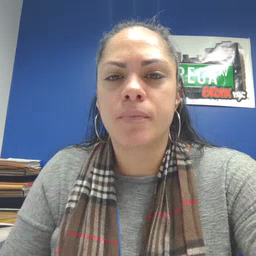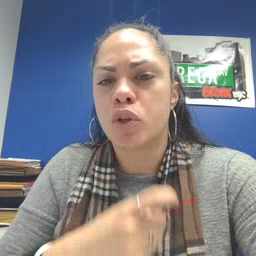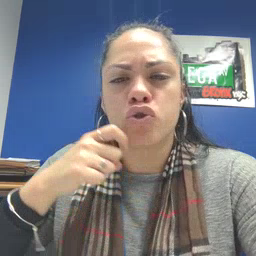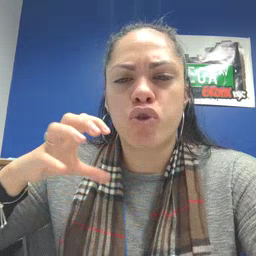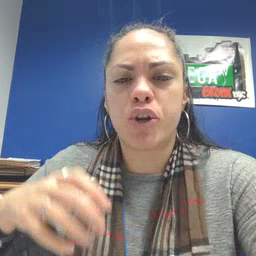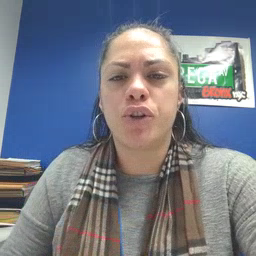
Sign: dryer